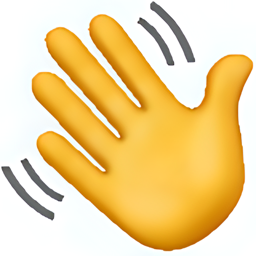
Name: waving hand sign
Emoji: 👋
Group: People & Body
Sub-group: hand-fingers-open